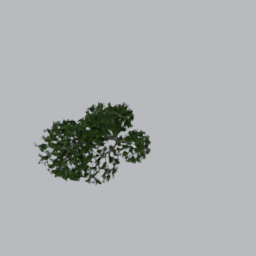
Label: nature